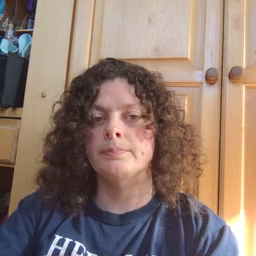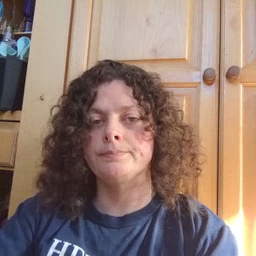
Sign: vacuum